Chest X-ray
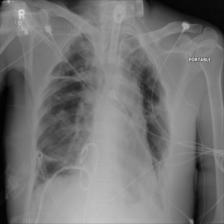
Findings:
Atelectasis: negative
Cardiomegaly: negative
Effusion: negative
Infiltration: negative
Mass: negative
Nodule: negative
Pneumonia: negative
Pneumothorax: negative
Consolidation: negative
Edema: negative
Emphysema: negative
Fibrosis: negative
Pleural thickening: negative
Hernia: negative